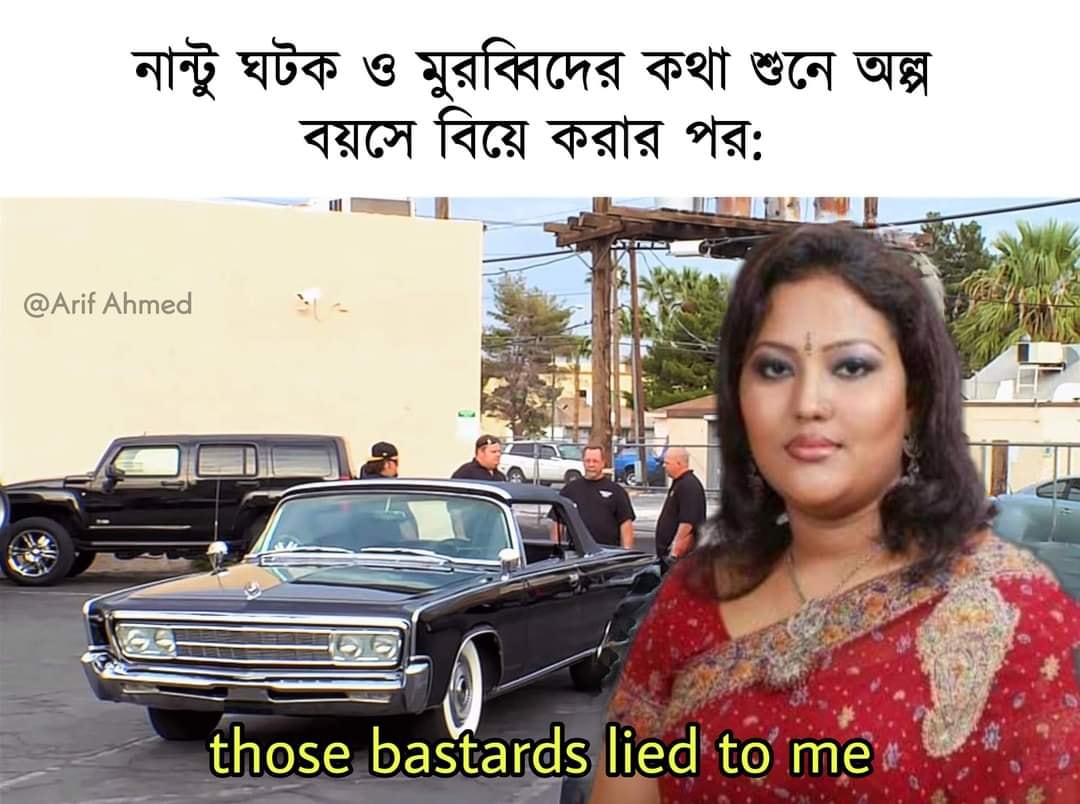
Caption: নান্টু ঘটক ও মুরুব্বিদের কথা শুনে অল্প বয়সে বিয়ে করার পরঃ   those bastards lied to me
Label: hate